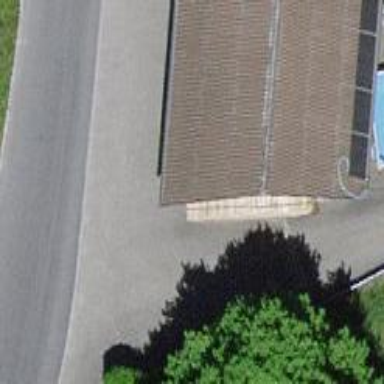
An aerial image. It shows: Garage building.